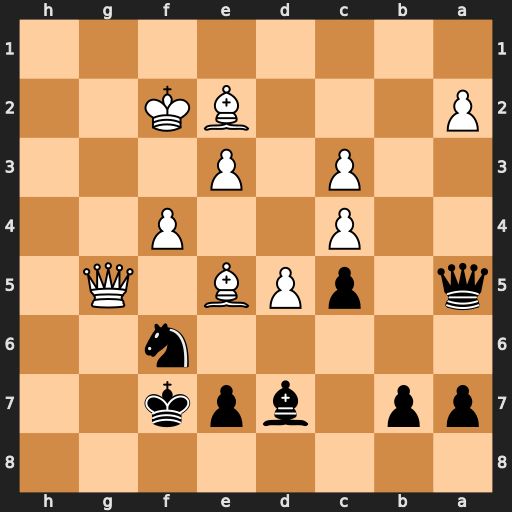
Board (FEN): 8/pp1bpk2/5n2/q1pPB1Q1/2P2P2/2P1P3/P3BK2/8
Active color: b
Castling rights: -
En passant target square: -
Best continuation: Ne4+ Kf3 Nxg5+